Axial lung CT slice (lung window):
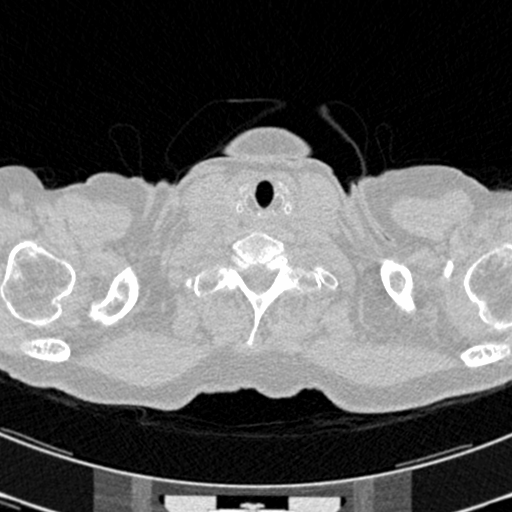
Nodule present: no